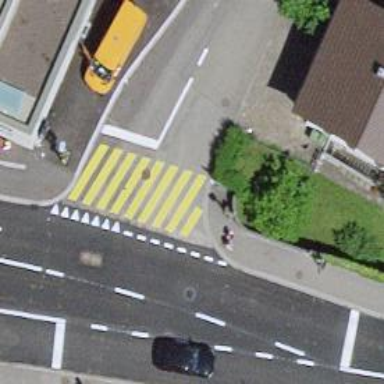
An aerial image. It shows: Road with traffic signals.